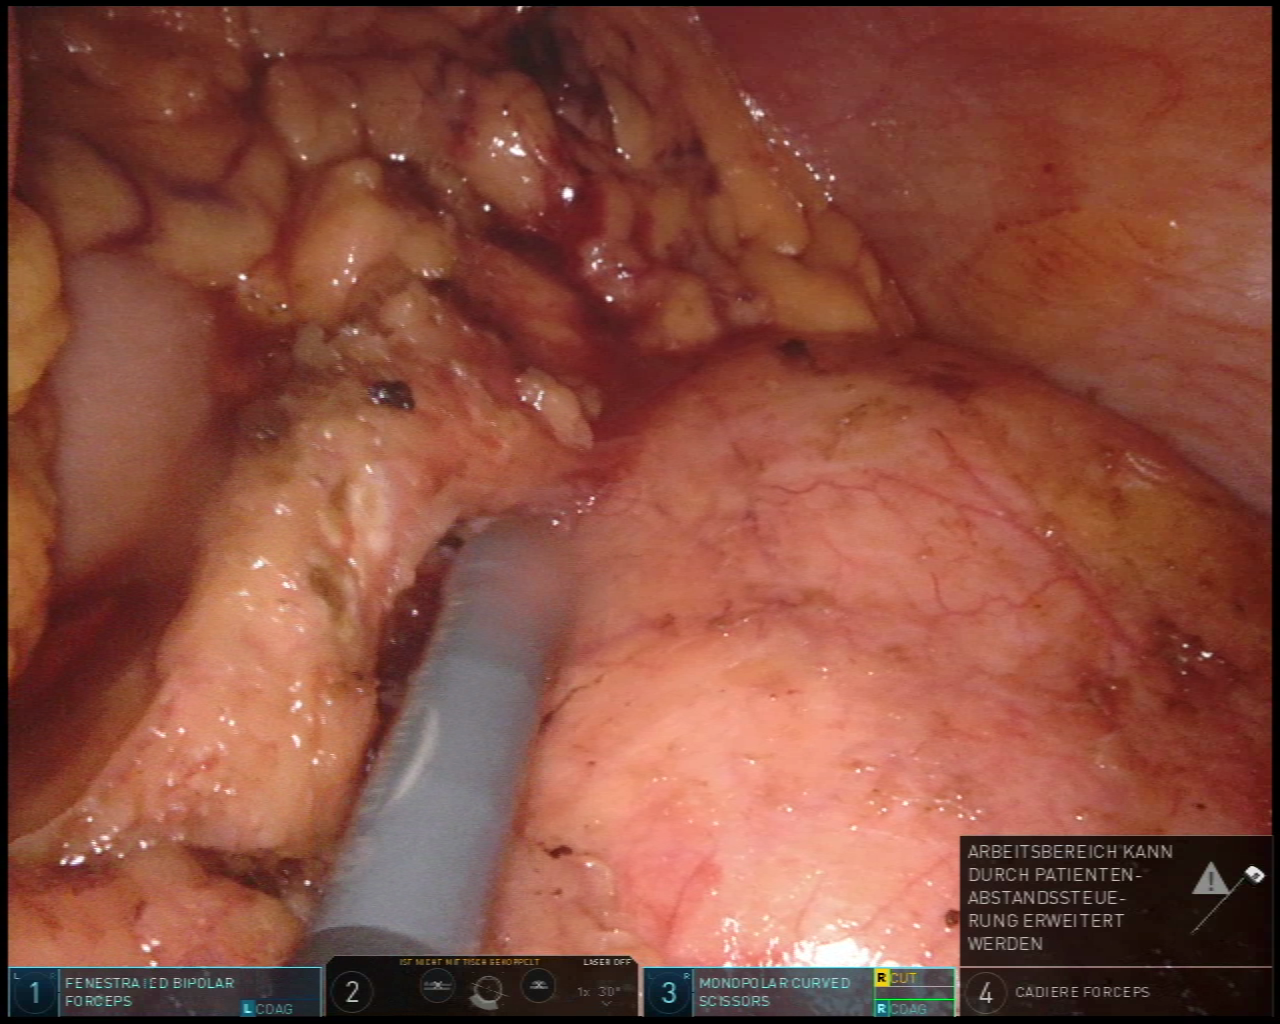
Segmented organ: pancreas
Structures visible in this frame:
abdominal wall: yes
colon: yes
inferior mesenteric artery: no
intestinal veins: no
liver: no
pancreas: yes
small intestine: no
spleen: no
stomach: yes
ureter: no
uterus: no
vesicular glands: no